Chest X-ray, PA view. Patient: 45 years old, sex F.
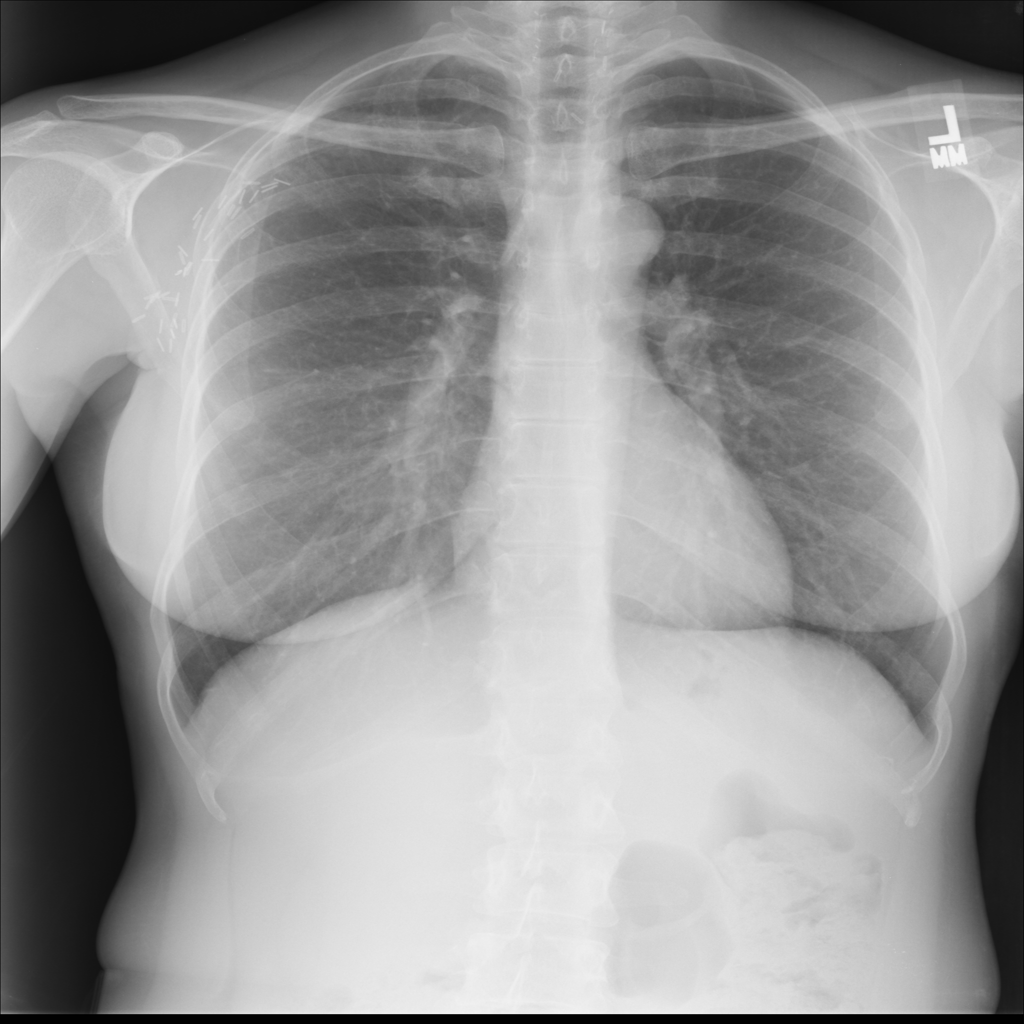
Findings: No Finding